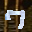
Label: 7